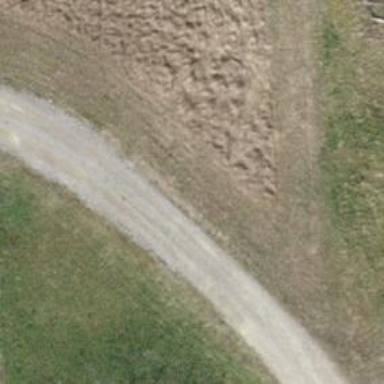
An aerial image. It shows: Track with pebblestone surface. The track type is grade2.